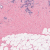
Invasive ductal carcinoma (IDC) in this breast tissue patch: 0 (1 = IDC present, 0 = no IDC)